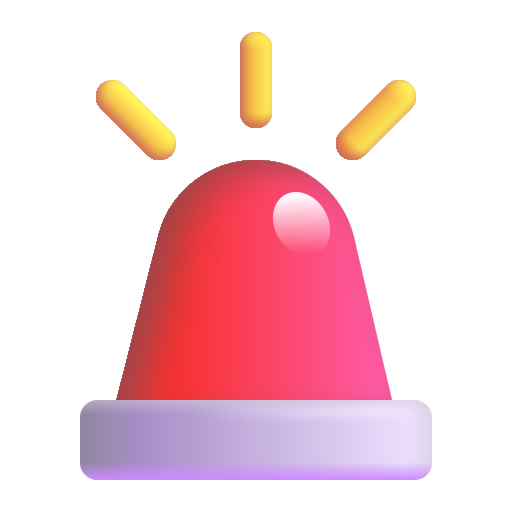
police car light color